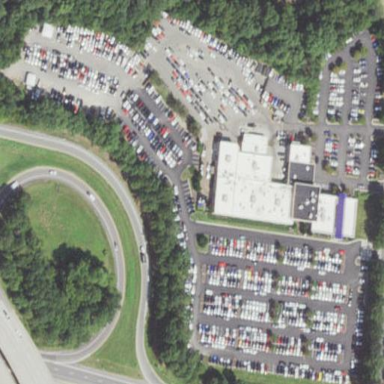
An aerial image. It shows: Retail area.